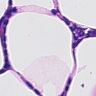
Metastatic tissue present: no